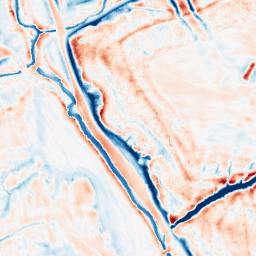
Category: edge_preserving
Decomposition family: bilateral
Decomposition parameters: d: 21
sigma_color: 150
sigma_space: 75
Upsampling method: cubic_catmull_rom
Upsampling parameters: scale: 8
Upsampling scale: 8